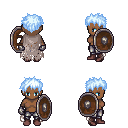
a pixel art fantasy rpg character, female body template, human, dark skin, gray tattered cape, metal pants, white cyan bedhead hairstyle, metal gloves, maroon shoes, shield, four views (front, back, left, right), 2x2 character sprite sheet, small pixel art, hard edges, no anti-aliasing